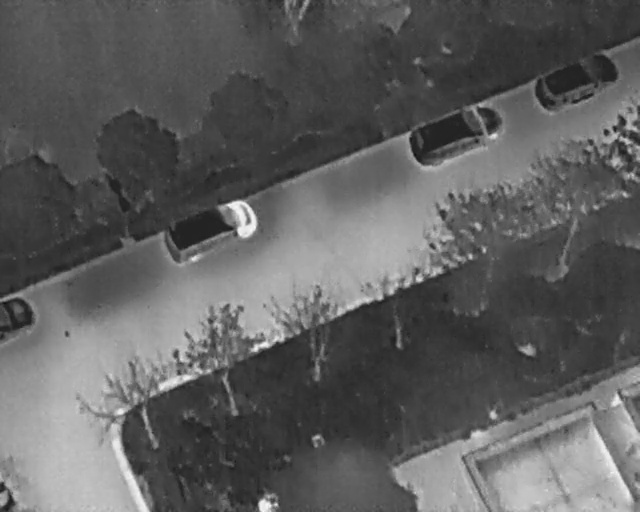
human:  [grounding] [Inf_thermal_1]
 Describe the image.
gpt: In the satellite image, there is  <ref>1 medium car </ref> <box>[[-1, 58, 6, 65, 2]]</box> located at left,  <ref>1 large car </ref> <box>[[29, 35, 36, 54, 155]]</box> located at center,  <ref>2 large car </ref> <box>[[67, 16, 74, 35, 157], [86, 7, 93, 24, 157]]</box> located at top right.